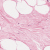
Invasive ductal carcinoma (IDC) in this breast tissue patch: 0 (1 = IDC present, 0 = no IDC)